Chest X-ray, AP view. Patient: 36 years old, sex M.
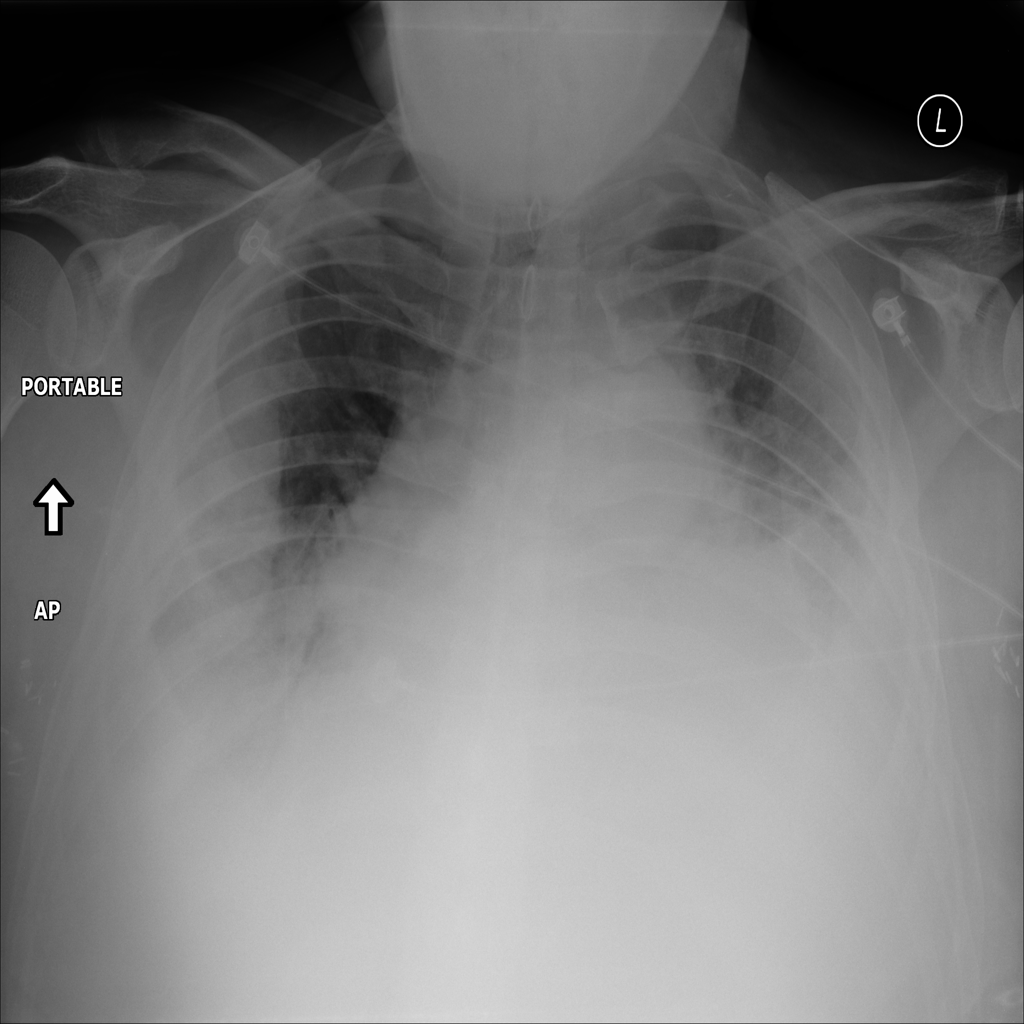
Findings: Atelectasis, Effusion, Infiltration